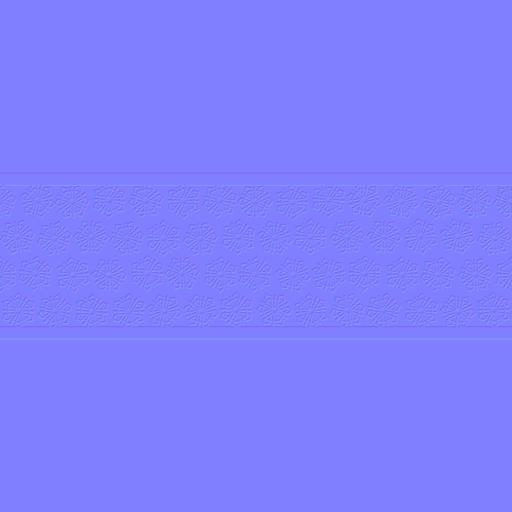
christmas tree ornament red